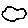
Label: cloud